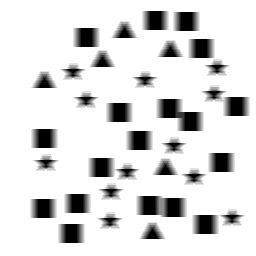
Squares: 18
Triangles: 6
Stars: 12
Total shapes: 36